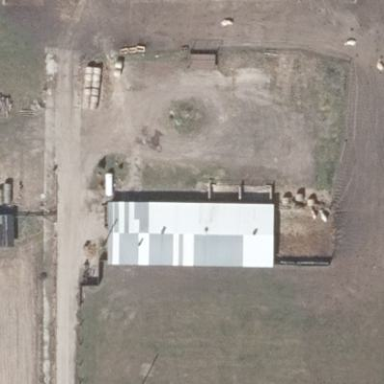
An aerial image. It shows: Farmyard area.